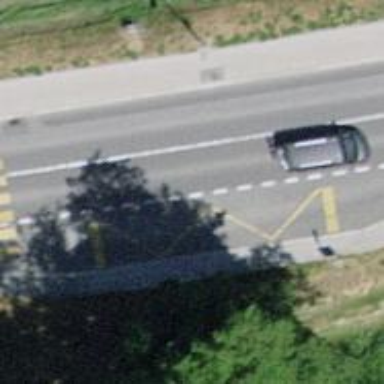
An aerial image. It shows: Left sidewalk along asphalt tertiary road.